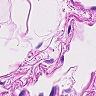
Metastatic tissue present: no